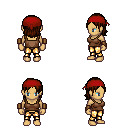
a pixel art fantasy rpg character, female body template, human, tanned skin, brown pirate shirt, gold greaves, brown long bangs hairstyle, red bandana, leather bracers, four views (front, back, left, right), 2x2 character sprite sheet, small pixel art, hard edges, no anti-aliasing